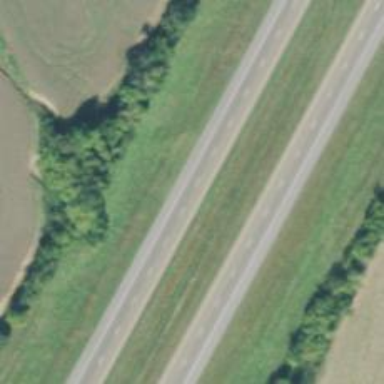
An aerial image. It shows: View of motorway.